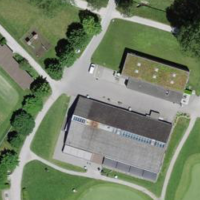
EUNIS habitat code: 53
Species observed at this site:
Cornus sanguinea